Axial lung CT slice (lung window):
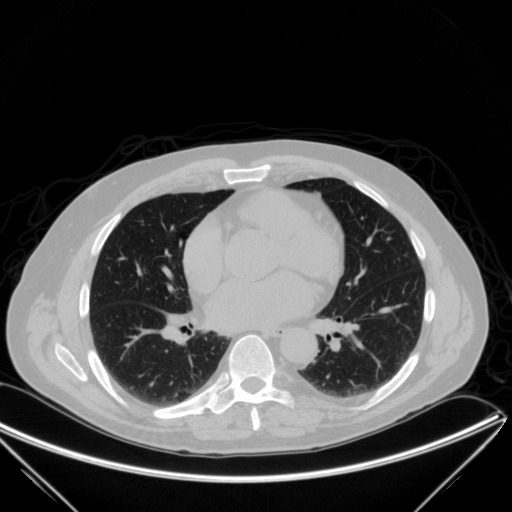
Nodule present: no